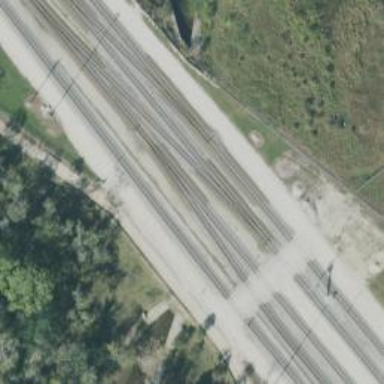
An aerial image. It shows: Railway yard in service.